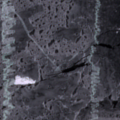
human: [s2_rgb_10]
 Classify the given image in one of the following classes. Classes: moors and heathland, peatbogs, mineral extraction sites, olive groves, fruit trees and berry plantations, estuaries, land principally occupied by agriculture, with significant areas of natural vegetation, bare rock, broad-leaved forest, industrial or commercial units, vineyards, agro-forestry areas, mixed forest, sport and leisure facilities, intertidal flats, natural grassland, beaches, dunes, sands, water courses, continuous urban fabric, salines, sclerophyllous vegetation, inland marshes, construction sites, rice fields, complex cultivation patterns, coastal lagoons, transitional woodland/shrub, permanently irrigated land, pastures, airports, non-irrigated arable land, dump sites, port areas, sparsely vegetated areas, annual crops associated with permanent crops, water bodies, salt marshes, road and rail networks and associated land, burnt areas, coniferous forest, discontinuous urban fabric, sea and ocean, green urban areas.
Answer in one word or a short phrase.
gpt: sea and ocean